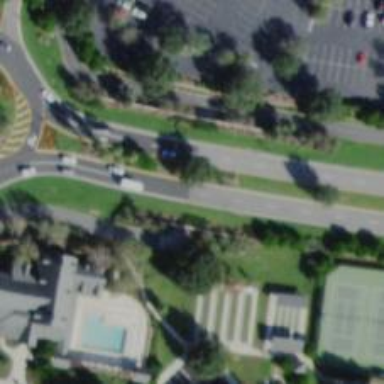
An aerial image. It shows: Path designated for golf carts.